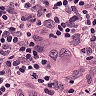
Metastatic tissue present: yes